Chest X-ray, AP view. Patient: 59 years old, sex F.
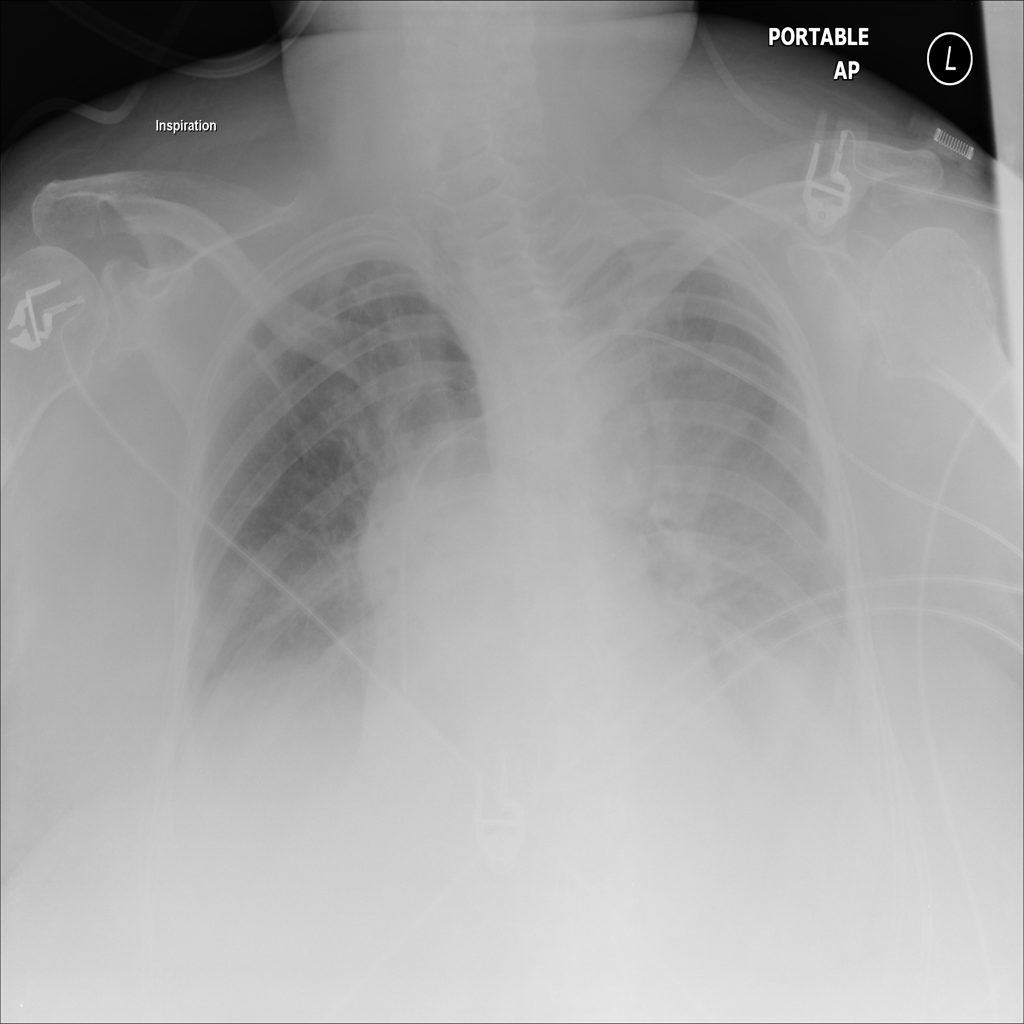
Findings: No Finding